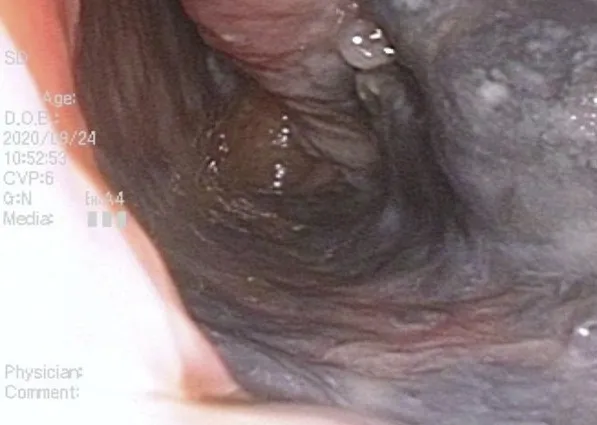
Nasal scope at the first visit and after radiotherapy and chemotherapy. (B) Tumor remission after radiotherapy followed by nivolumab and ipilimumab therapy.
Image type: endoscopy (gi_endoscopy)